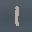
Label: 1